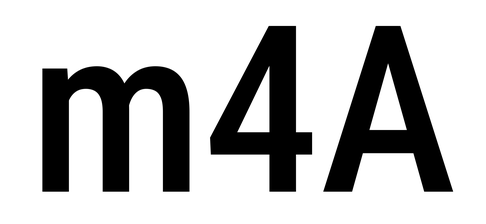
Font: Roboto_Condensed_Medium